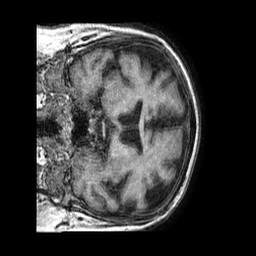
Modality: T1w
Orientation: coronal
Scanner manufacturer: philips
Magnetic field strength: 1.5 T
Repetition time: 0.007684 s
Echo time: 0.003502 s